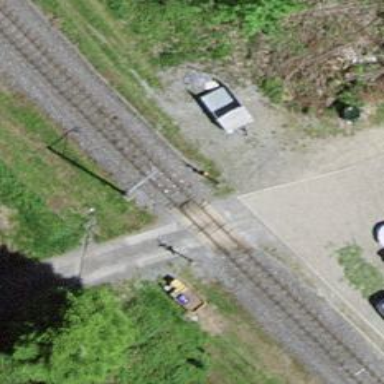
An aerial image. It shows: Railway level crossing.